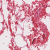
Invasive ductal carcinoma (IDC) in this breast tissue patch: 0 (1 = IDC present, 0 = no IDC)